Question: What is the reading of this measurement?
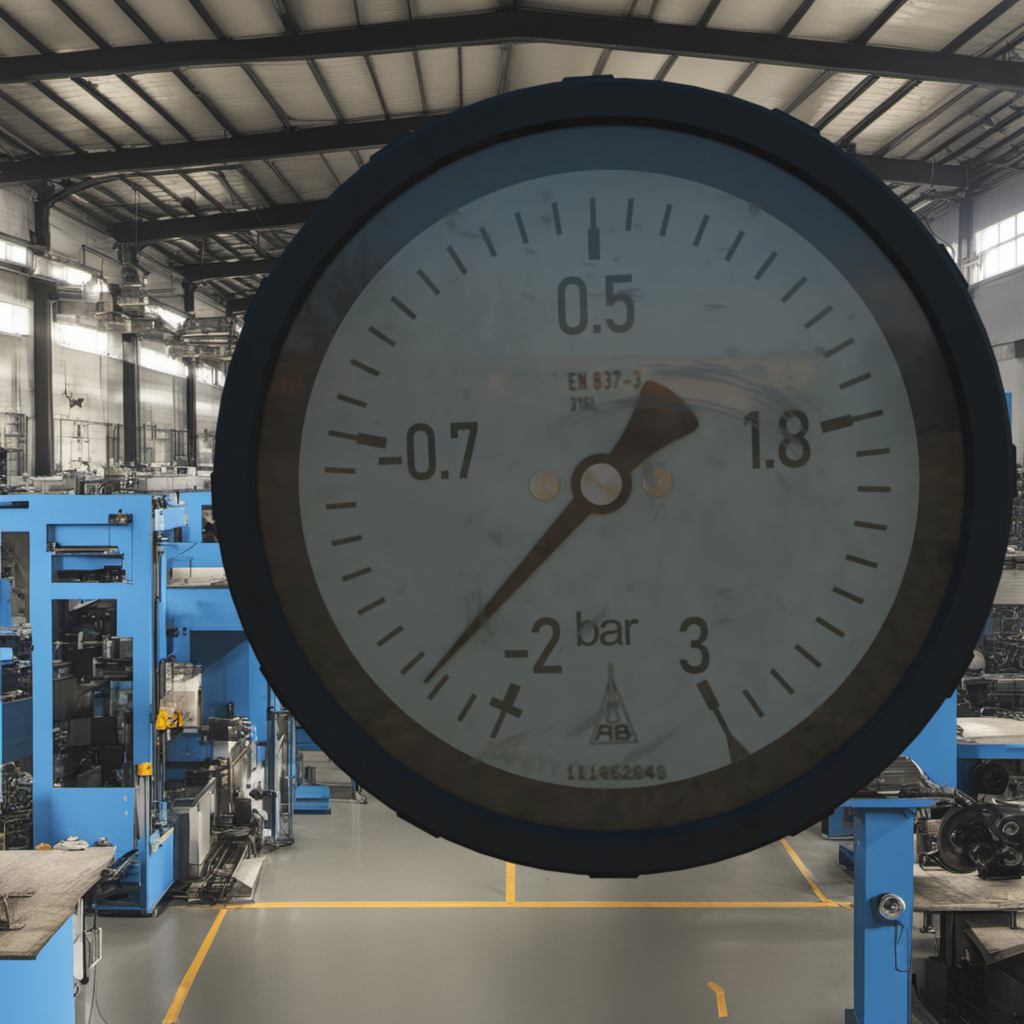
Answer: The result is -1.77
Question: What is the reading range of the measurement in the image?
Answer: The range is from -2 to 3
Question: What is the minimum and maximum reading range of this measurement?
Answer: The minimum value is -2 and the maximum value is 3